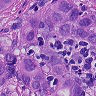
Metastatic tissue present: yes